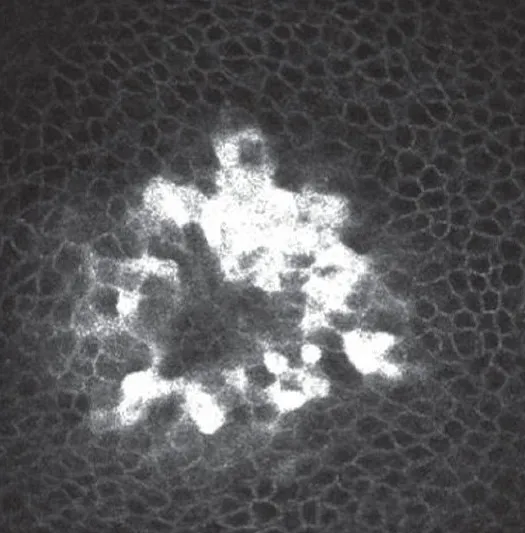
Confocal microscopy showing conglomerates of hyperreflective epithelial cells corresponding to the coin-shaped epithelial lesions (x 600).
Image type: pathology (immunostaining)